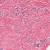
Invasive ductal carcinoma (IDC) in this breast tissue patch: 0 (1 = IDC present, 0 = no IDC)